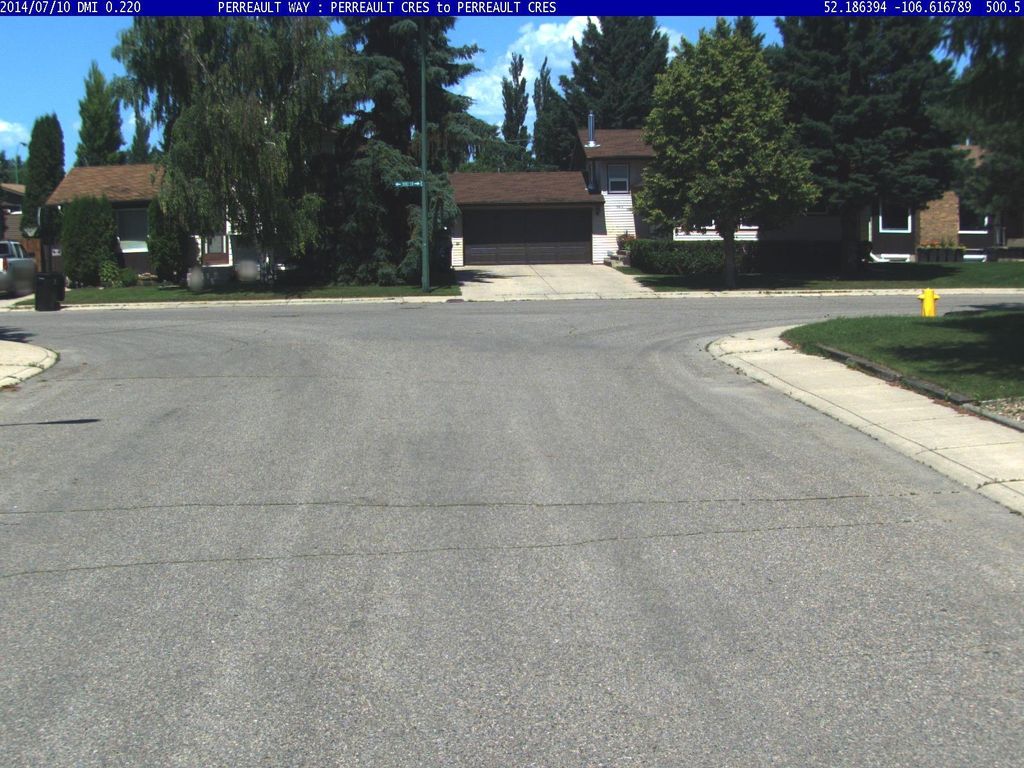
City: saskatoon